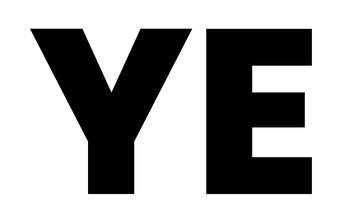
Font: Poppins-ExtraBold